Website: lowes
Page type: receipt
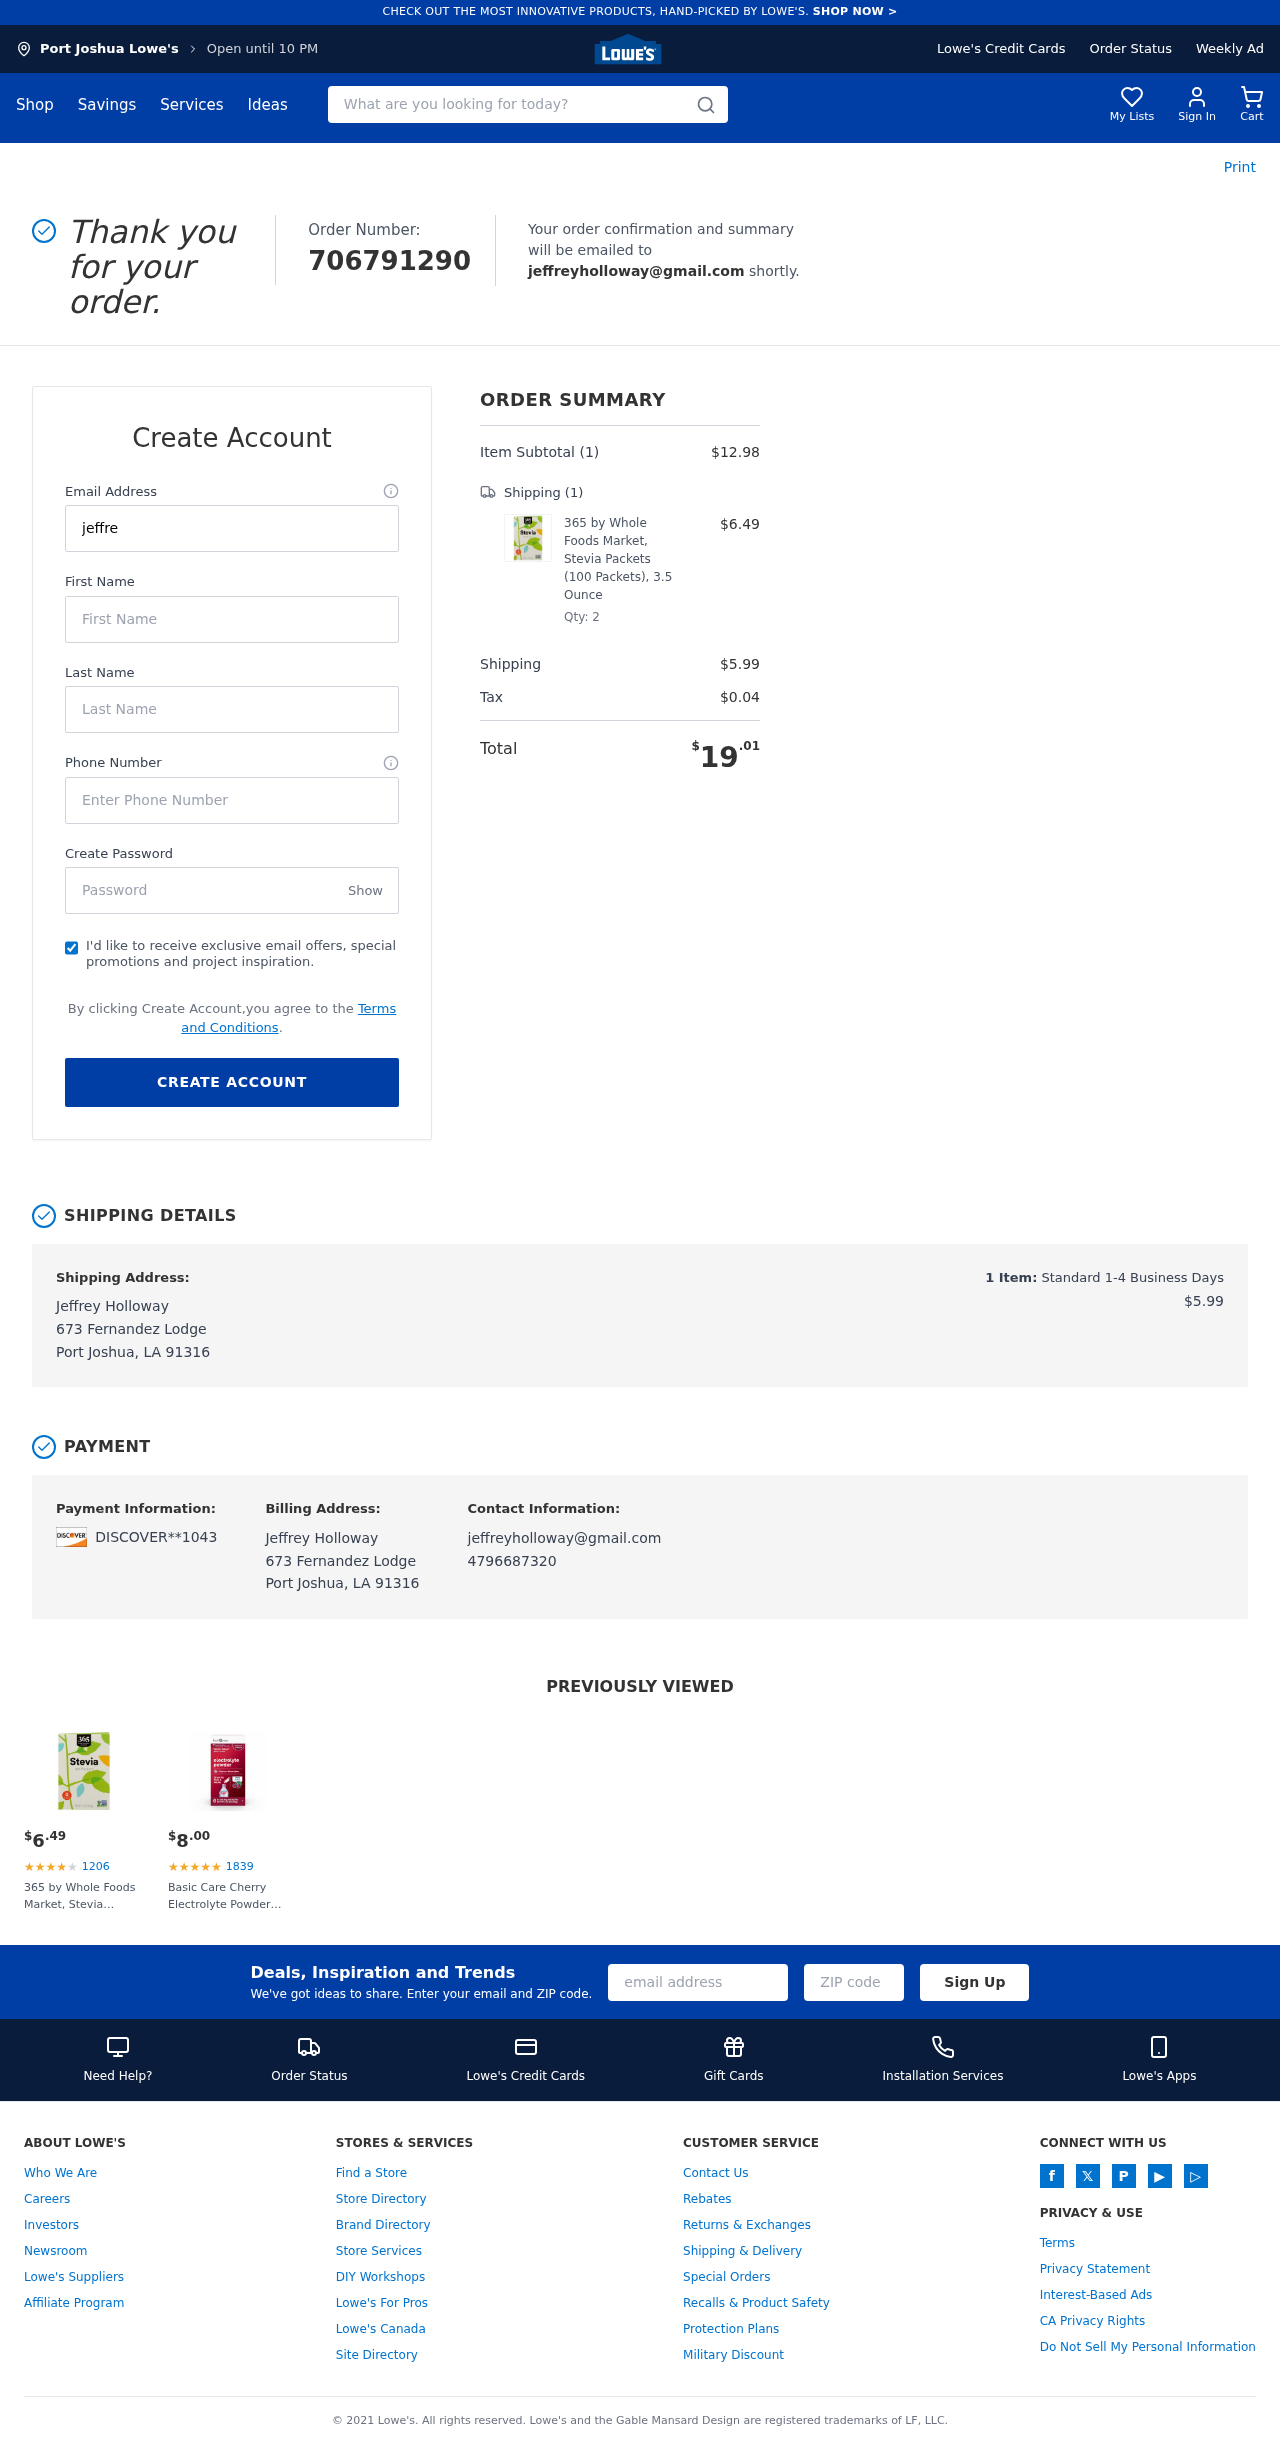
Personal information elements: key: PII_CARD_LAST4
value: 1043
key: PII_CARD_TYPE
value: DISCOVER
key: PII_CITY
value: Port Joshua
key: PII_EMAIL
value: jeffreyholloway@gmail.com
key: PII_FULLNAME
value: Jeffrey Holloway
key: PII_PHONE
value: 4796687320
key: PII_STREET
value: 673 Fernandez Lodge
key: PII_FIRSTNAME
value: Jeffrey
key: PII_LASTNAME
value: Holloway
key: PII_CITY_STATE_ZIP
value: Port Joshua, LA 91316
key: PII_FULLNAME2
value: Jeffrey Holloway
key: PII_FULLNAME3
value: Jeffrey Holloway
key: PII_FIRSTNAME2
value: Jeffrey
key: PII_FIRSTNAME3
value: Jeffrey
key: PII_LASTNAME2
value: Holloway
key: PII_LASTNAME3
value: Holloway
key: PII_FIRSTNAME_DERIVED
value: Jeffrey
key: PII_LASTNAME_DERIVED
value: Holloway
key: PII_FULLNAME_DERIVED
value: Jeffrey Holloway
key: PII_NAME_FULL_DERIVED
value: Jeffrey Holloway
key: PII_POSTCODE
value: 91316
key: PII_STATE_ABBR
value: LA
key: PII_POSTCODE_FULL
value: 91316
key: PII_CITY_STATE
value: Port Joshua, LA
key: PII_POSTCODE_NUMERIC
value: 91316
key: PII_EMAIL2
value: jeffreyholloway@gmail.com
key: PII_EMAIL3
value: jeffreyholloway@gmail.com
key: PII_PHONE_LINE
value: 7320
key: PII_PHONE_SUFFIX
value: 7320
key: PII_PHONE2
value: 4796687320
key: PII_PHONE3
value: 4796687320
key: PII_PHONE_NUMERIC
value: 4796687320
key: PII_PHONE_LINE_NUMERIC
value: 7320
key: PII_PHONE_SUFFIX_NUMERIC
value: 7320
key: PII_PHONE2_NUMERIC
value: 4796687320
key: PII_PHONE3_NUMERIC
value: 4796687320
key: PII_PHONE_DIGITS
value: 4796687320
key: PII_PHONE_LAST4
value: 7320
Product elements: key: PRODUCT1_NAME
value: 365 by Whole Foods Market, Stevia Packets (100 Packets), 3.5 Ounce
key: PRODUCT1_PRICE
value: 6.49
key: PRODUCT1_QUANTITY
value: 2
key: PRODUCT2_NAME
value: Basic Care Cherry Electrolyte Powder Packets, 6 Packets
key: PRODUCT2_NUM_RATINGS
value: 1839
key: PRODUCT2_PRICE
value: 8
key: PRODUCT1_PRICE2
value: $6.49
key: PRODUCT1_RATING2
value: ★
★
★
★
★
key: PRODUCT1_NUM_RATINGS2
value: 1206
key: PRODUCT1_NAME2
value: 365 by Whole Foods Market, Stevia Packets (100 Packets), 3.5 Ounce
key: PRODUCT2_RATING
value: ★
★
★
★
★
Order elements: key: ORDER_ID
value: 706791290
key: ORDER_NUM_ITEMS
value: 1
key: ORDER_SUBTOTAL
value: $12.98
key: ORDER_NUM_ITEMS2
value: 1
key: ORDER_SHIPPING_COST
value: $5.99
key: ORDER_TAX
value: $0.04
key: ORDER_TOTAL
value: $19.01
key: ORDER_NUM_ITEMS3
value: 1
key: ORDER_SHIPPING_COST2
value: $5.99
Search elements: key: HEADER_SEARCH
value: What are you looking for today?